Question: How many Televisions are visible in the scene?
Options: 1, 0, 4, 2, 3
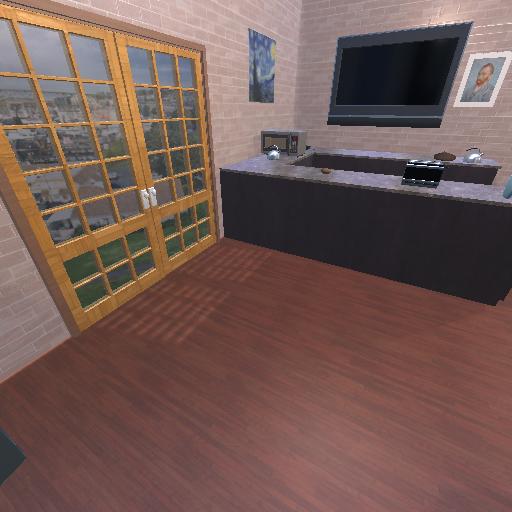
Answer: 1